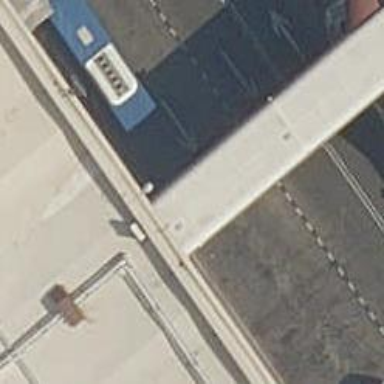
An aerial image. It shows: Airport gate.